Question: I'm making an automated text recognition script with Python on Ubuntu.
I'm using <URL> and the recognition render is too low.
Exemple:

Output: '_O4_4E34E_4_O4_'
I suppose that the type in the image is too bold, so I'm asking if there is a way to make it thinner using an python library or a linux command.
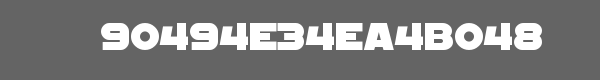
Answer: You probably will need to apply a morphological operation like "erosion" on your image, e.g by using OpenCV. This will make structures thinner. To the cost of the quality, though.
Look here: <URL>